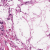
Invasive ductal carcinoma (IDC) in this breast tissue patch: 0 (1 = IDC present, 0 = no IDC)